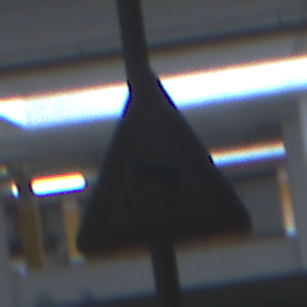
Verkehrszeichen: SchleuderOderRutschgefahr
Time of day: NotSpecified
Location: Indoor (Special)
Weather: NotSpecified
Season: NotSpecified
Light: Artificial